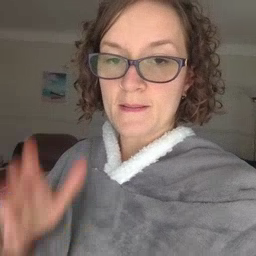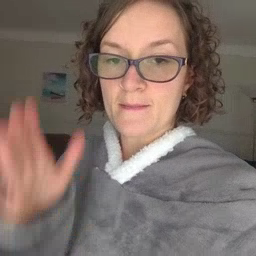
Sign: finger